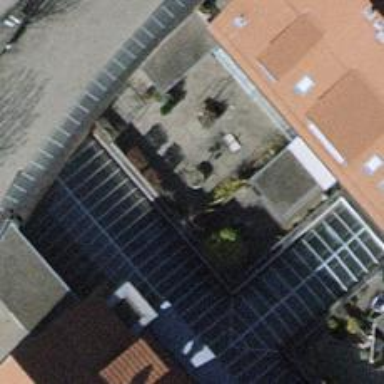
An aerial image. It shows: Restaurant.